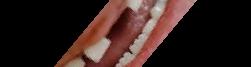
Condition: hypodontia